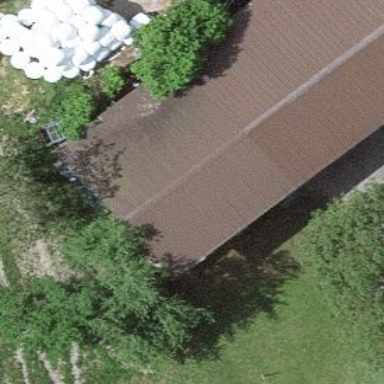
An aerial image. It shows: Shed building.